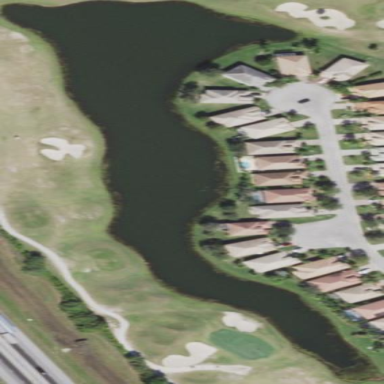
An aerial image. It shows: Water hazard on golf course.